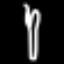
Label: fork